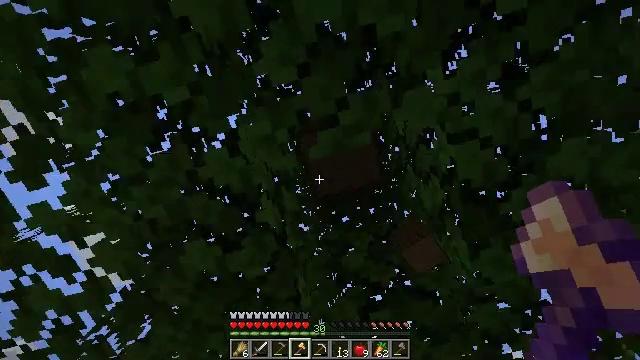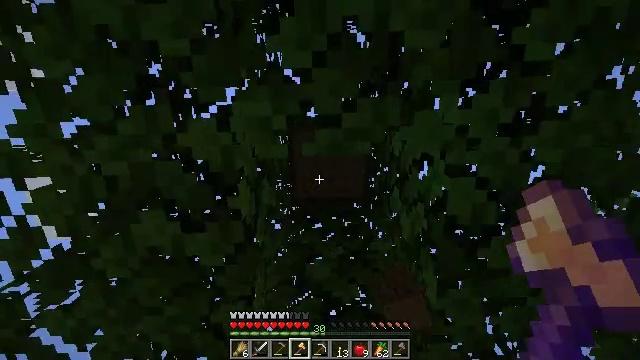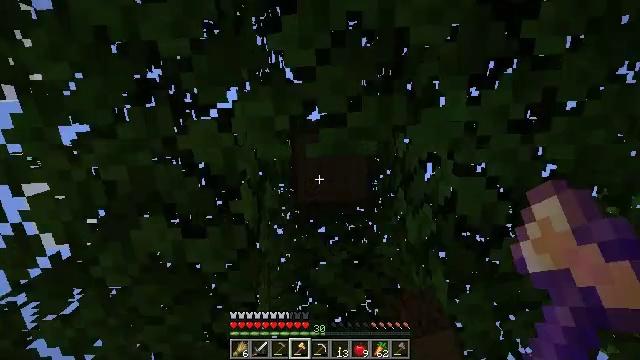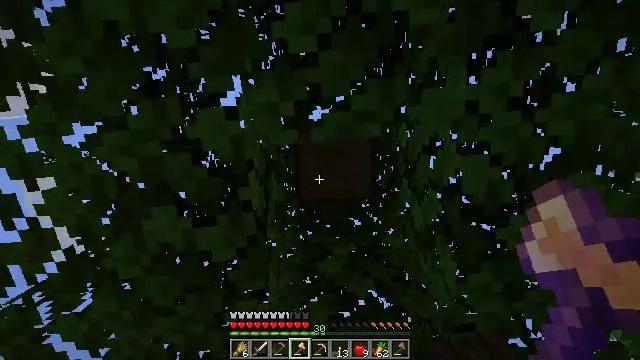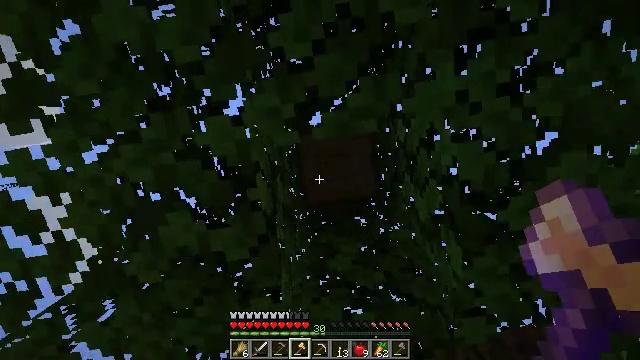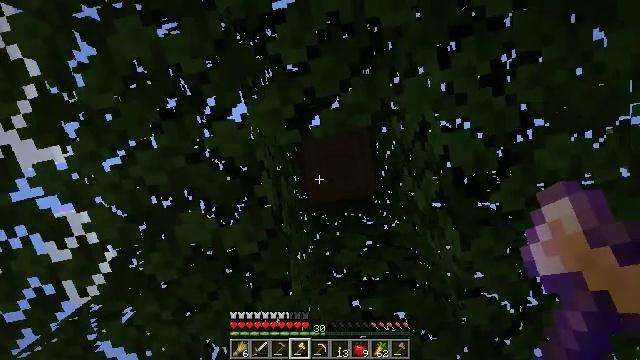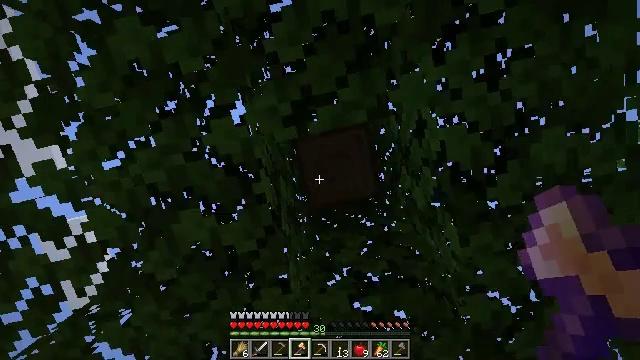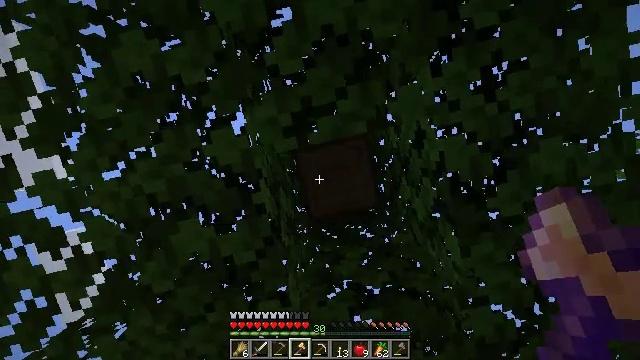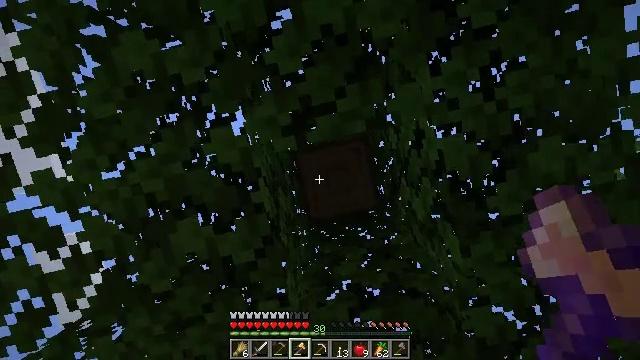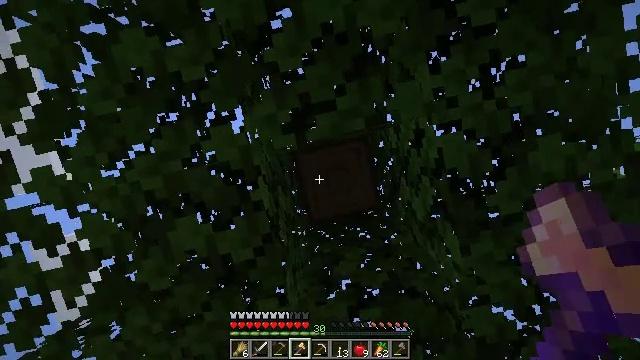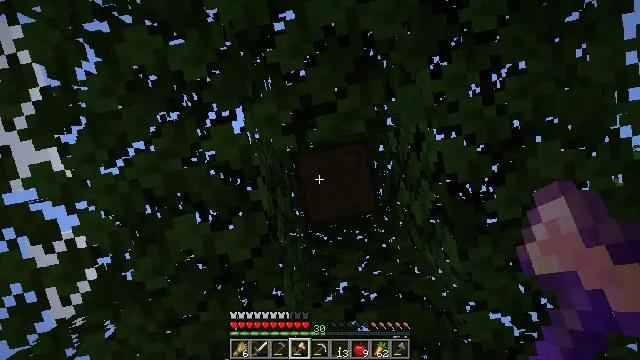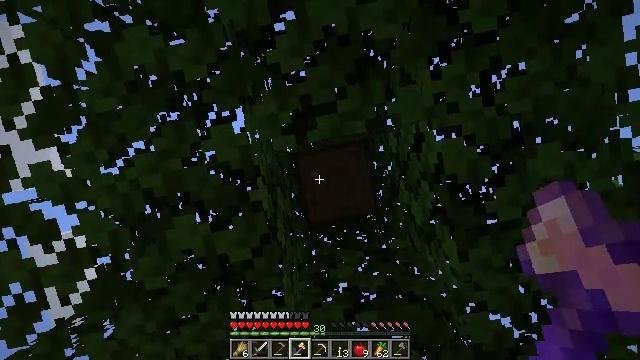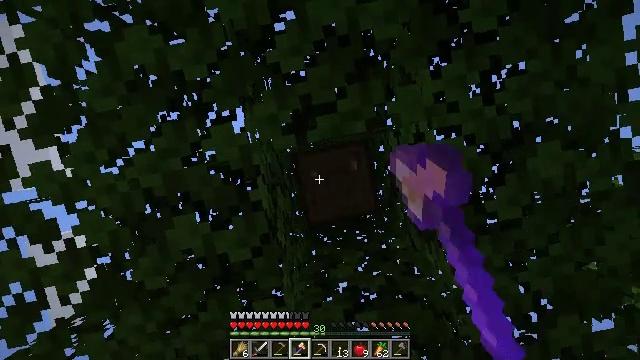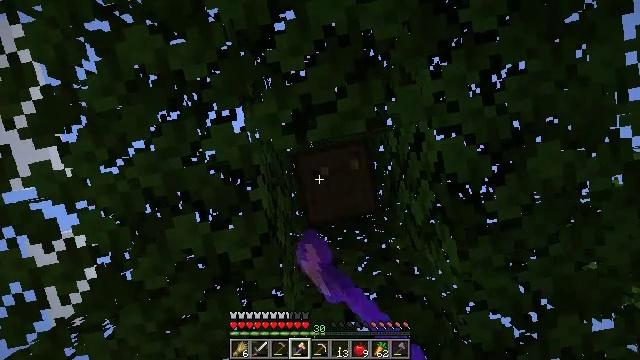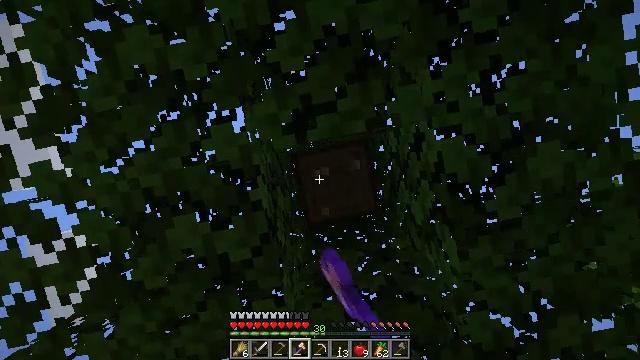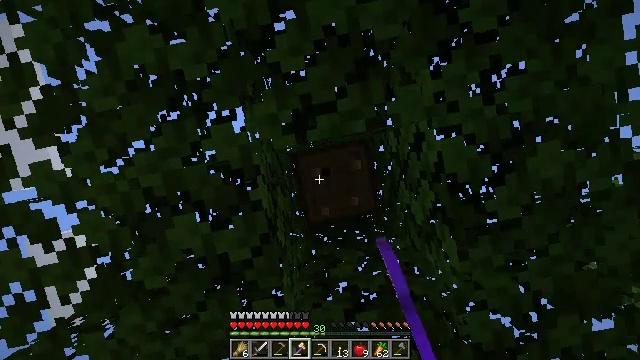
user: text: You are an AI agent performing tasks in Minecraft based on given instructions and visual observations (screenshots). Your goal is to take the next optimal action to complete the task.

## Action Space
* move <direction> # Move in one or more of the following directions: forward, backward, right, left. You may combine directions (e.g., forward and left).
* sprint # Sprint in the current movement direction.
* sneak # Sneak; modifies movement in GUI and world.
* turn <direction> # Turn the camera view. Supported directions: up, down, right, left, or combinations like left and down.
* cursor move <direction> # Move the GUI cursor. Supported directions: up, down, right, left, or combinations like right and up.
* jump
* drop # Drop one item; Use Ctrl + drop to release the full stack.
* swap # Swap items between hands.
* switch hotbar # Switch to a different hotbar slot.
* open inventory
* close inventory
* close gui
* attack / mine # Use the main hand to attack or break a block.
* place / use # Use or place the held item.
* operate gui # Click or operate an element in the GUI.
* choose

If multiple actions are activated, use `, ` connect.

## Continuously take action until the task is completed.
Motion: motion action
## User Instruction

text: Cut down the tree and harvest oak logs.
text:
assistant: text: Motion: move forward and move right, turn right, jump
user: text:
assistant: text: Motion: move forward and move right, turn up
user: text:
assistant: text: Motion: move right, turn left and up
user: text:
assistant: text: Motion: turn left and up
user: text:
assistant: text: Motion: turn left and up
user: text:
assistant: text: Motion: turn up
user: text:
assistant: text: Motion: turn up
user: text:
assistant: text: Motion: no_op
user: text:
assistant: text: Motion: no_op
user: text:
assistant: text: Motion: turn right
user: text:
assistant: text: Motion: attack / mine
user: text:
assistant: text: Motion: attack / mine
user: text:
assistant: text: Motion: attack / mine
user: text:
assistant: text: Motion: attack / mine
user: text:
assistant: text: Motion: attack / mine
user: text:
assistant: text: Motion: attack / mine
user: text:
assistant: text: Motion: attack / mine
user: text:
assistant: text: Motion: attack / mine
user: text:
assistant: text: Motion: attack / mine
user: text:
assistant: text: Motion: attack / mine
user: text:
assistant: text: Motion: attack / mine
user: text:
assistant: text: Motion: attack / mine
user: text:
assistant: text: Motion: attack / mine
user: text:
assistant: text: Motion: attack / mine
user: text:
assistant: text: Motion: no_op
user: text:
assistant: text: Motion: no_op
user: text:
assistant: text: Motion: no_op
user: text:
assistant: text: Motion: no_op
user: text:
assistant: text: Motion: no_op
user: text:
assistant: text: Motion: no_op